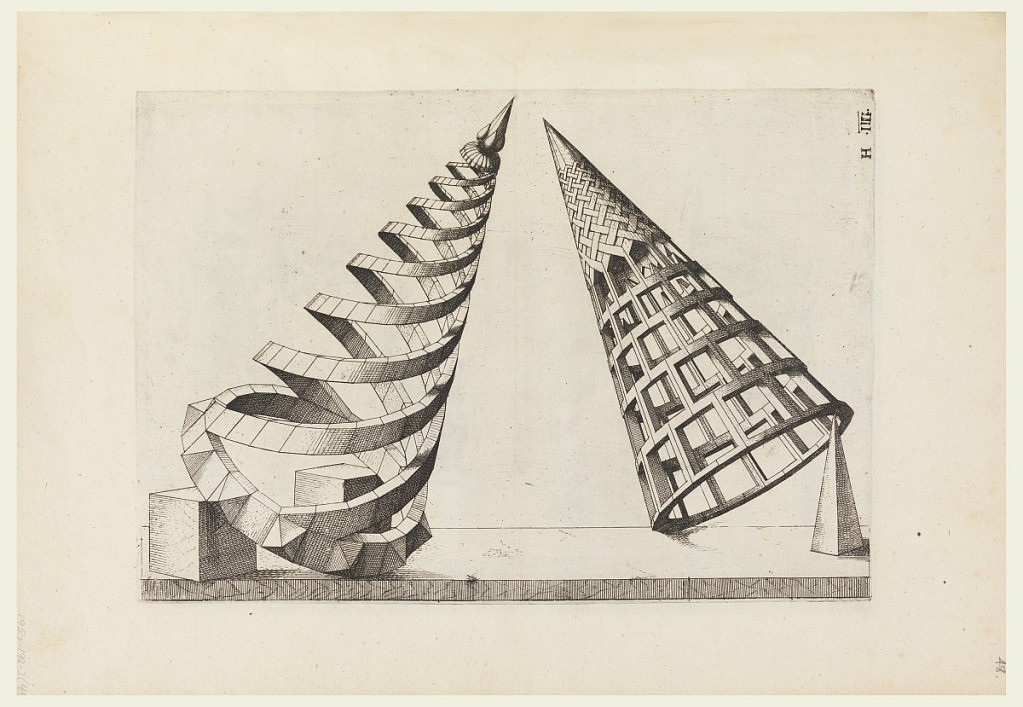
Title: Two Cones, plate H. iiii in Persepctiva. Corporum Regularium
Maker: Wenzel Jamnitzer, German, 1508–1585
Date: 1568
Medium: Engraving on white laid paper
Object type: Print
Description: Two cones; left composed of two spirals; right composed of woven strips and squares.